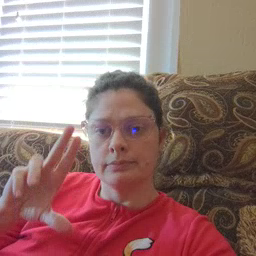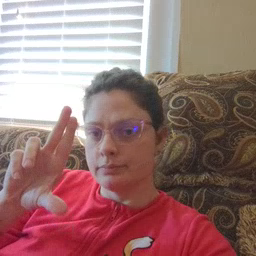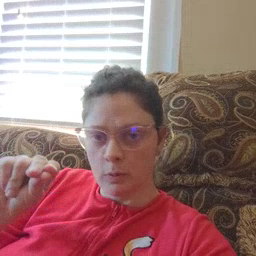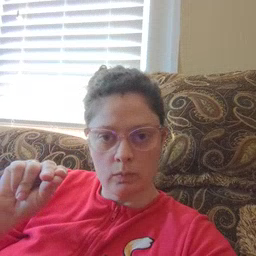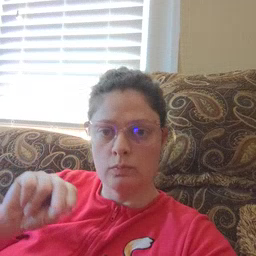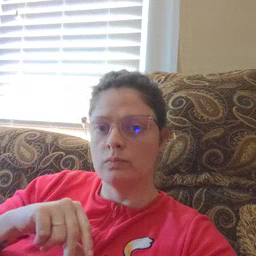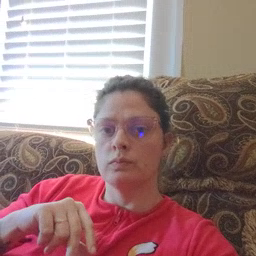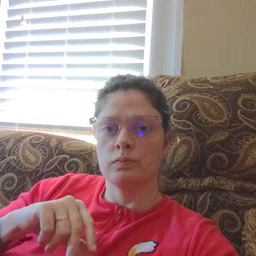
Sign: no